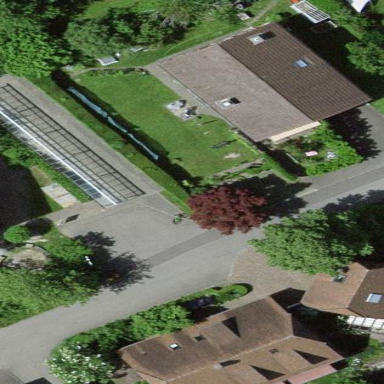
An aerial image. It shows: View of roof of building.